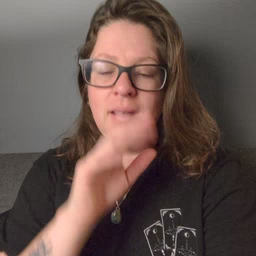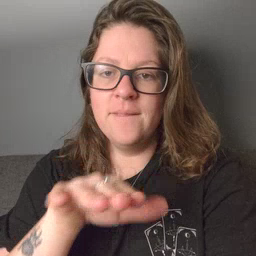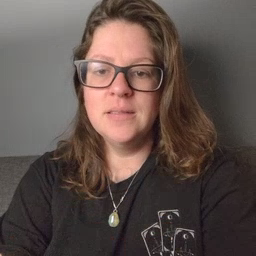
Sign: elephant